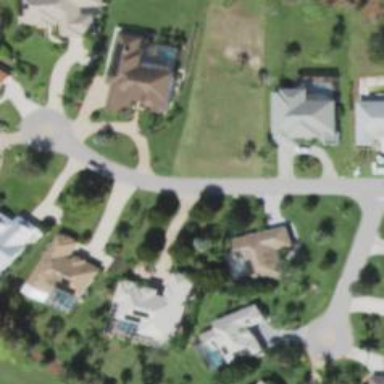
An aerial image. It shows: Driveway.